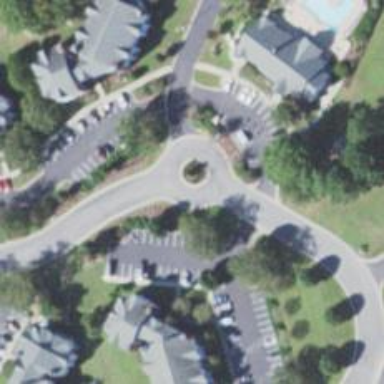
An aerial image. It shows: Roundabout on residential road.